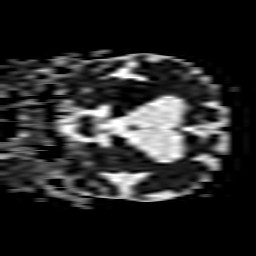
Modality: ADC
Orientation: coronal
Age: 79
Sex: female
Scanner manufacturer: philips
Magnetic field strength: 3 T
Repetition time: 4.385 s
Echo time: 0.06024 s